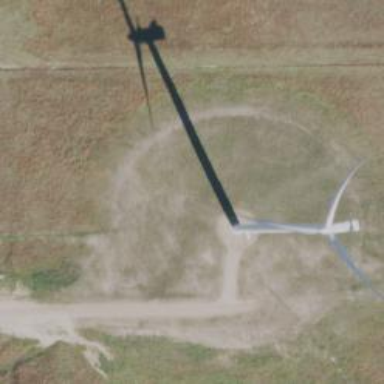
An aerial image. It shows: Wind generator powered by horizontal axis wind turbine.